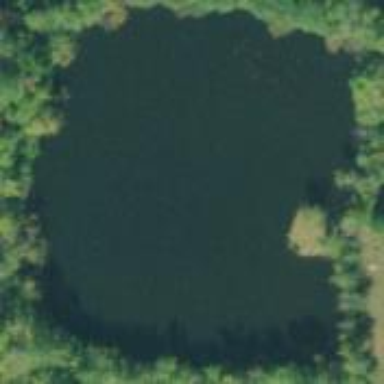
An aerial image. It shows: Reservoir of natural water.